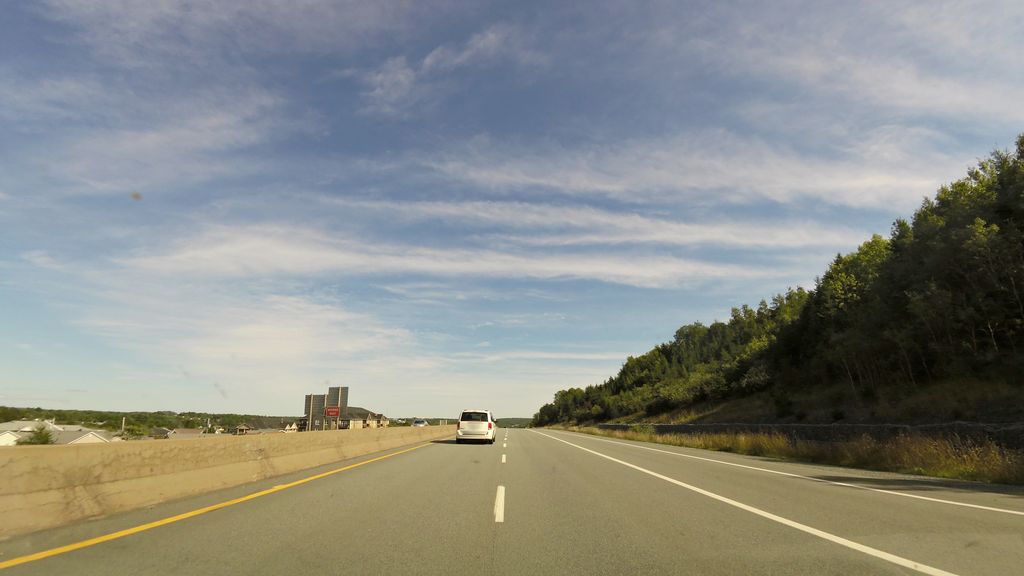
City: halifax